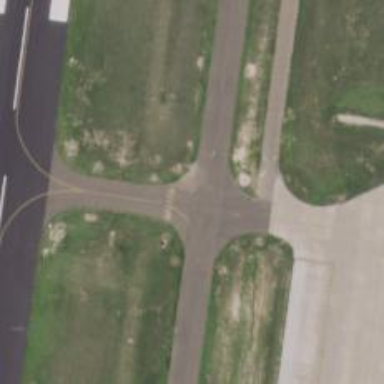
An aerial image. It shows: View of taxiway at the airport.